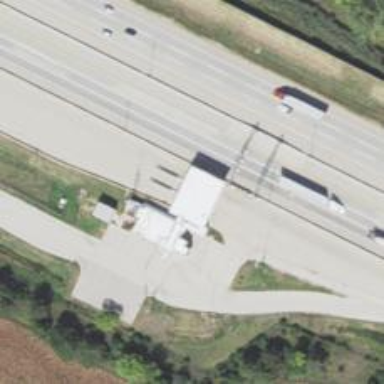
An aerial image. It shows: Toll gantry on the road.